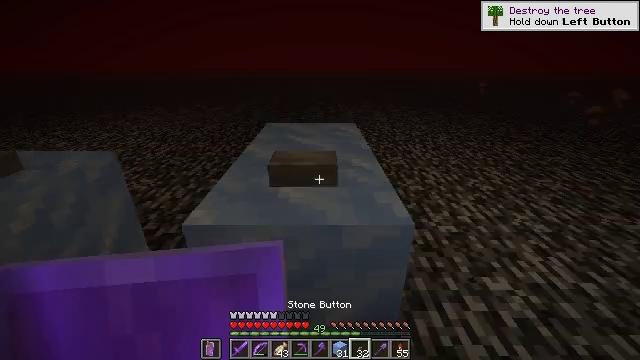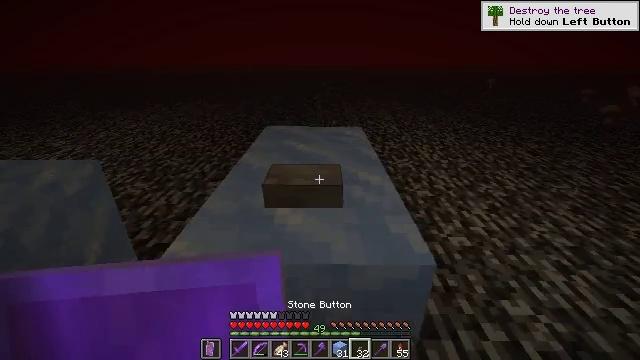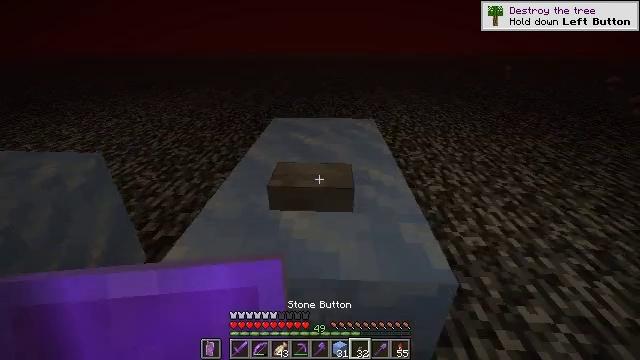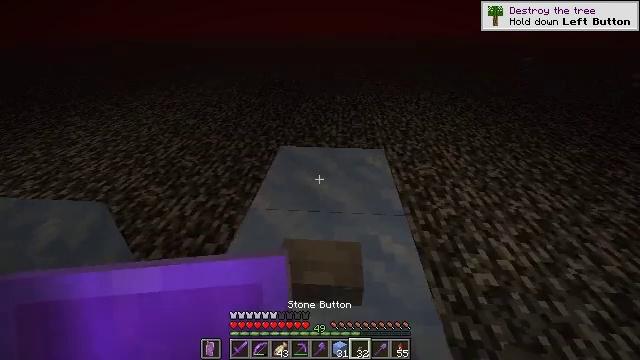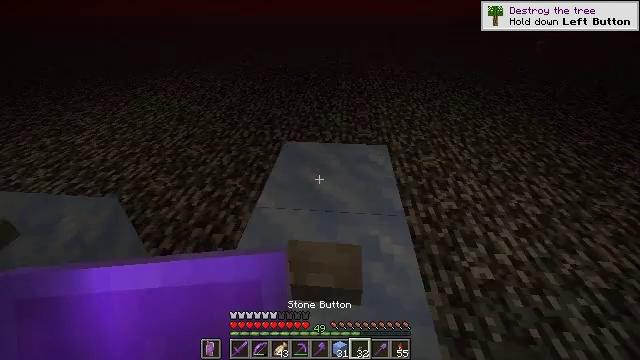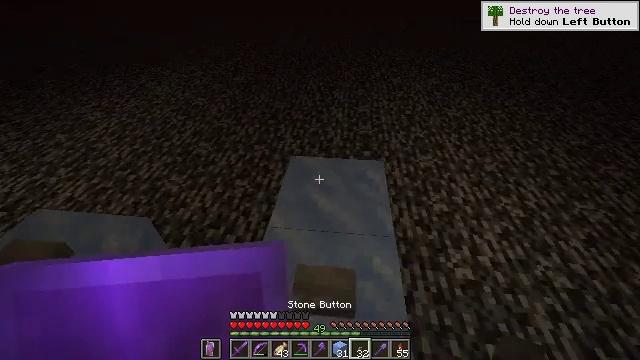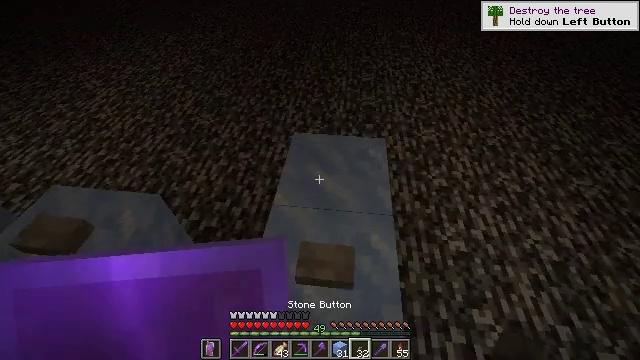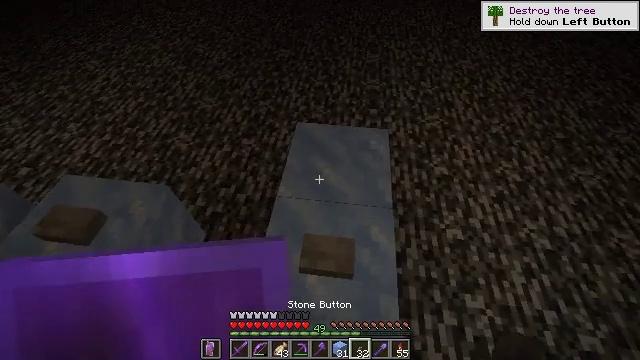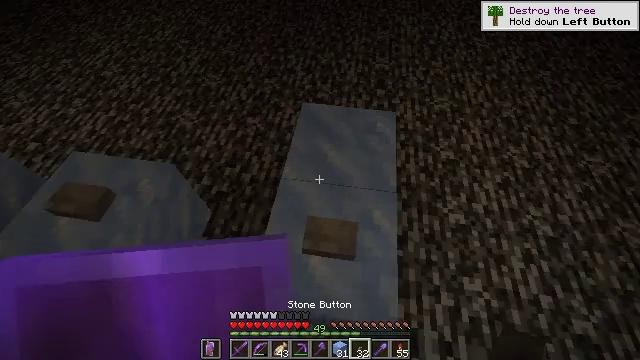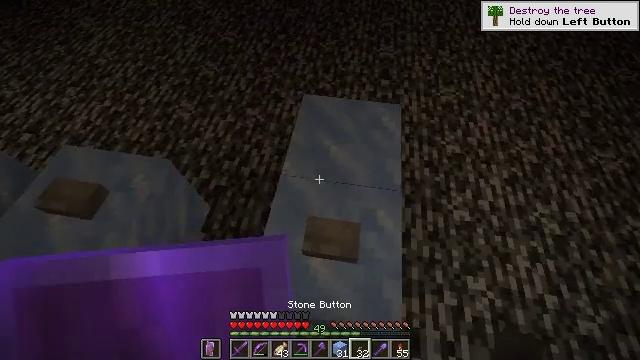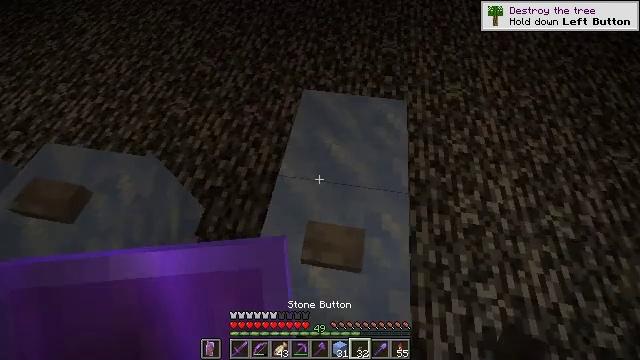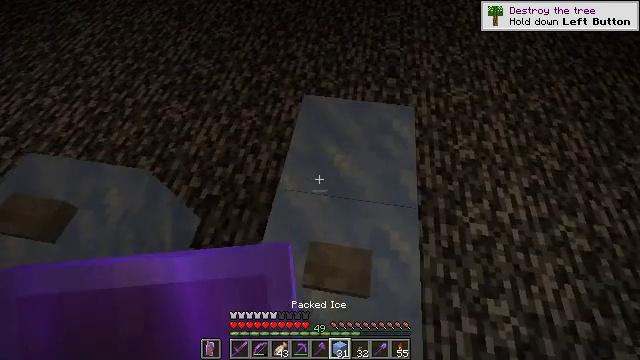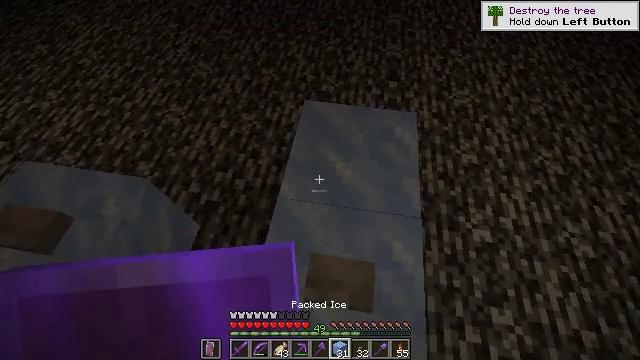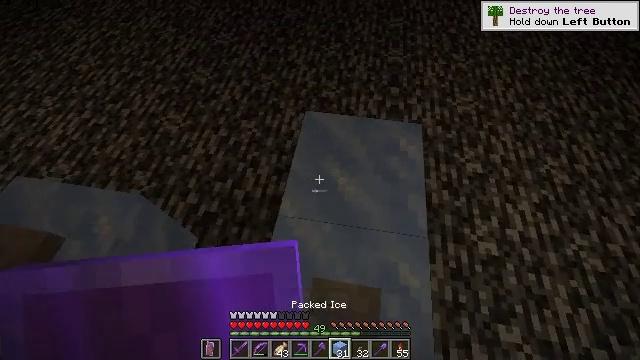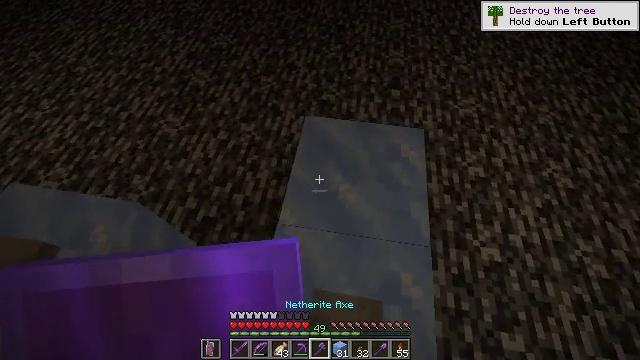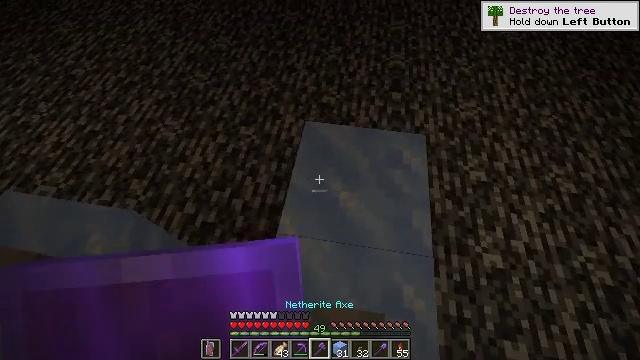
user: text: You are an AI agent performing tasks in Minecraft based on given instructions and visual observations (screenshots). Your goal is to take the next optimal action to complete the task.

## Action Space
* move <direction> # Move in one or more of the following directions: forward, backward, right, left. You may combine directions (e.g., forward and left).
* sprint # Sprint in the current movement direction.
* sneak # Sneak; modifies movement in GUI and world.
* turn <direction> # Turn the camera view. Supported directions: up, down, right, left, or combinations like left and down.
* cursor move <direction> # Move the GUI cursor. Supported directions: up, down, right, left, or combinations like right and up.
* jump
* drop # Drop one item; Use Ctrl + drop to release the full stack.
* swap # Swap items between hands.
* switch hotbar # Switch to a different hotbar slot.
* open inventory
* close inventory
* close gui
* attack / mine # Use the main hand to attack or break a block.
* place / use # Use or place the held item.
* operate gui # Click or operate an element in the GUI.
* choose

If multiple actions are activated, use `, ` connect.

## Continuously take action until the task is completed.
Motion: motion action
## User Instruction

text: Mine packed ice from icy biomes.
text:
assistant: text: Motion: move forward
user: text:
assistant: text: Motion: move forward, turn left and down
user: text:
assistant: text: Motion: move forward, turn left and down, jump
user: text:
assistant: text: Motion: move forward, turn left and down, jump
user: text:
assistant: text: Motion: move forward, turn down, jump
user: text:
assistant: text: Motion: move forward, turn down, jump
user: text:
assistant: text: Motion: move forward, turn down, jump
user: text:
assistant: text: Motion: move forward, turn left and down
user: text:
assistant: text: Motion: move forward, turn down
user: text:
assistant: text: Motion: move forward
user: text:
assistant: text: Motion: move forward
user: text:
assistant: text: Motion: move forward
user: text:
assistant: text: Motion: no_op
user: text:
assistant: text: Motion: no_op
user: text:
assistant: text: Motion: no_op
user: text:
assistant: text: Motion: no_op
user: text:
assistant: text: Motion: no_op
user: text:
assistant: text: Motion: no_op
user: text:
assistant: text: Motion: no_op
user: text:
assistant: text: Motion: move forward, turn right and down
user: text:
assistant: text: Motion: move forward, turn right and down
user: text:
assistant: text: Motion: move forward, turn right and down
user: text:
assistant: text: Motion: move forward
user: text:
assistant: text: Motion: move forward
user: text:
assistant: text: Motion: no_op
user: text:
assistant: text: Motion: turn down
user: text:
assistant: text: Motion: turn down
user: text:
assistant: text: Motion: no_op
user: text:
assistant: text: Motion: no_op
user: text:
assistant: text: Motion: turn right